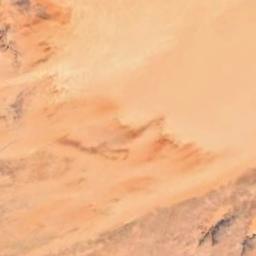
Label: desert